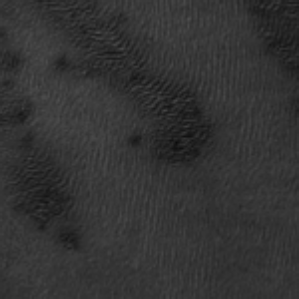
Label: frost